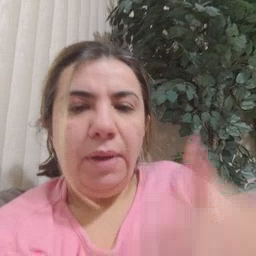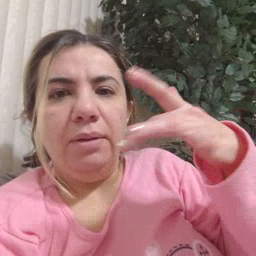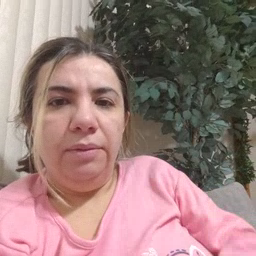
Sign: empty